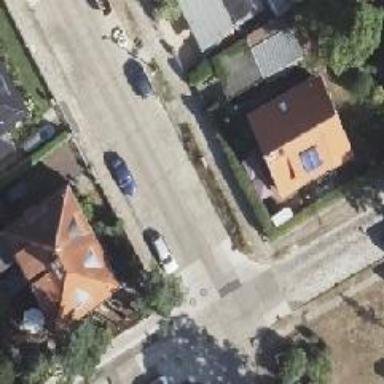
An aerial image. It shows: Residential road with concrete surface and parallel parking lanes on both sides.